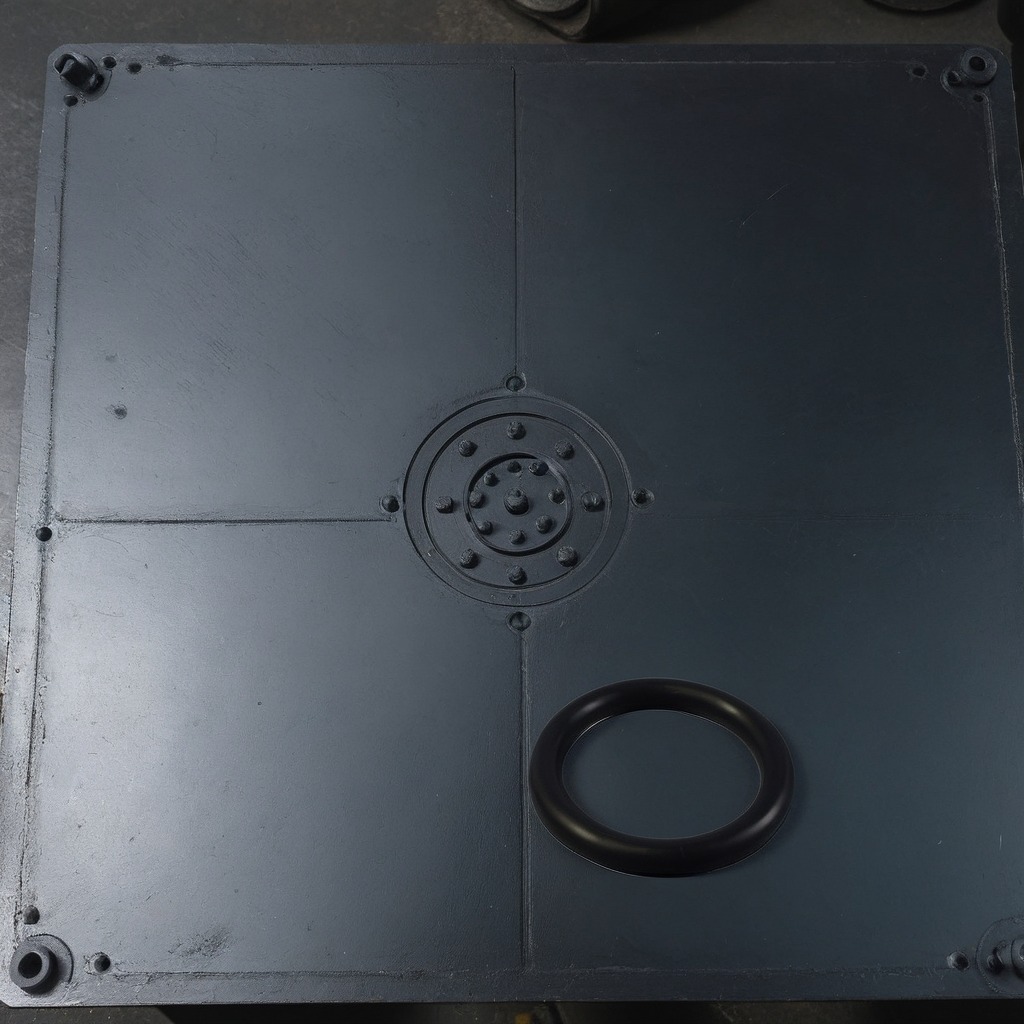
A rubber O-ring is lying on a cold steel table in a mining workshop gritty textures.